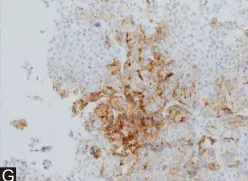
Histological surgical specimens. GPC-3.
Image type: pathology (immunostaining)